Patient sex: M
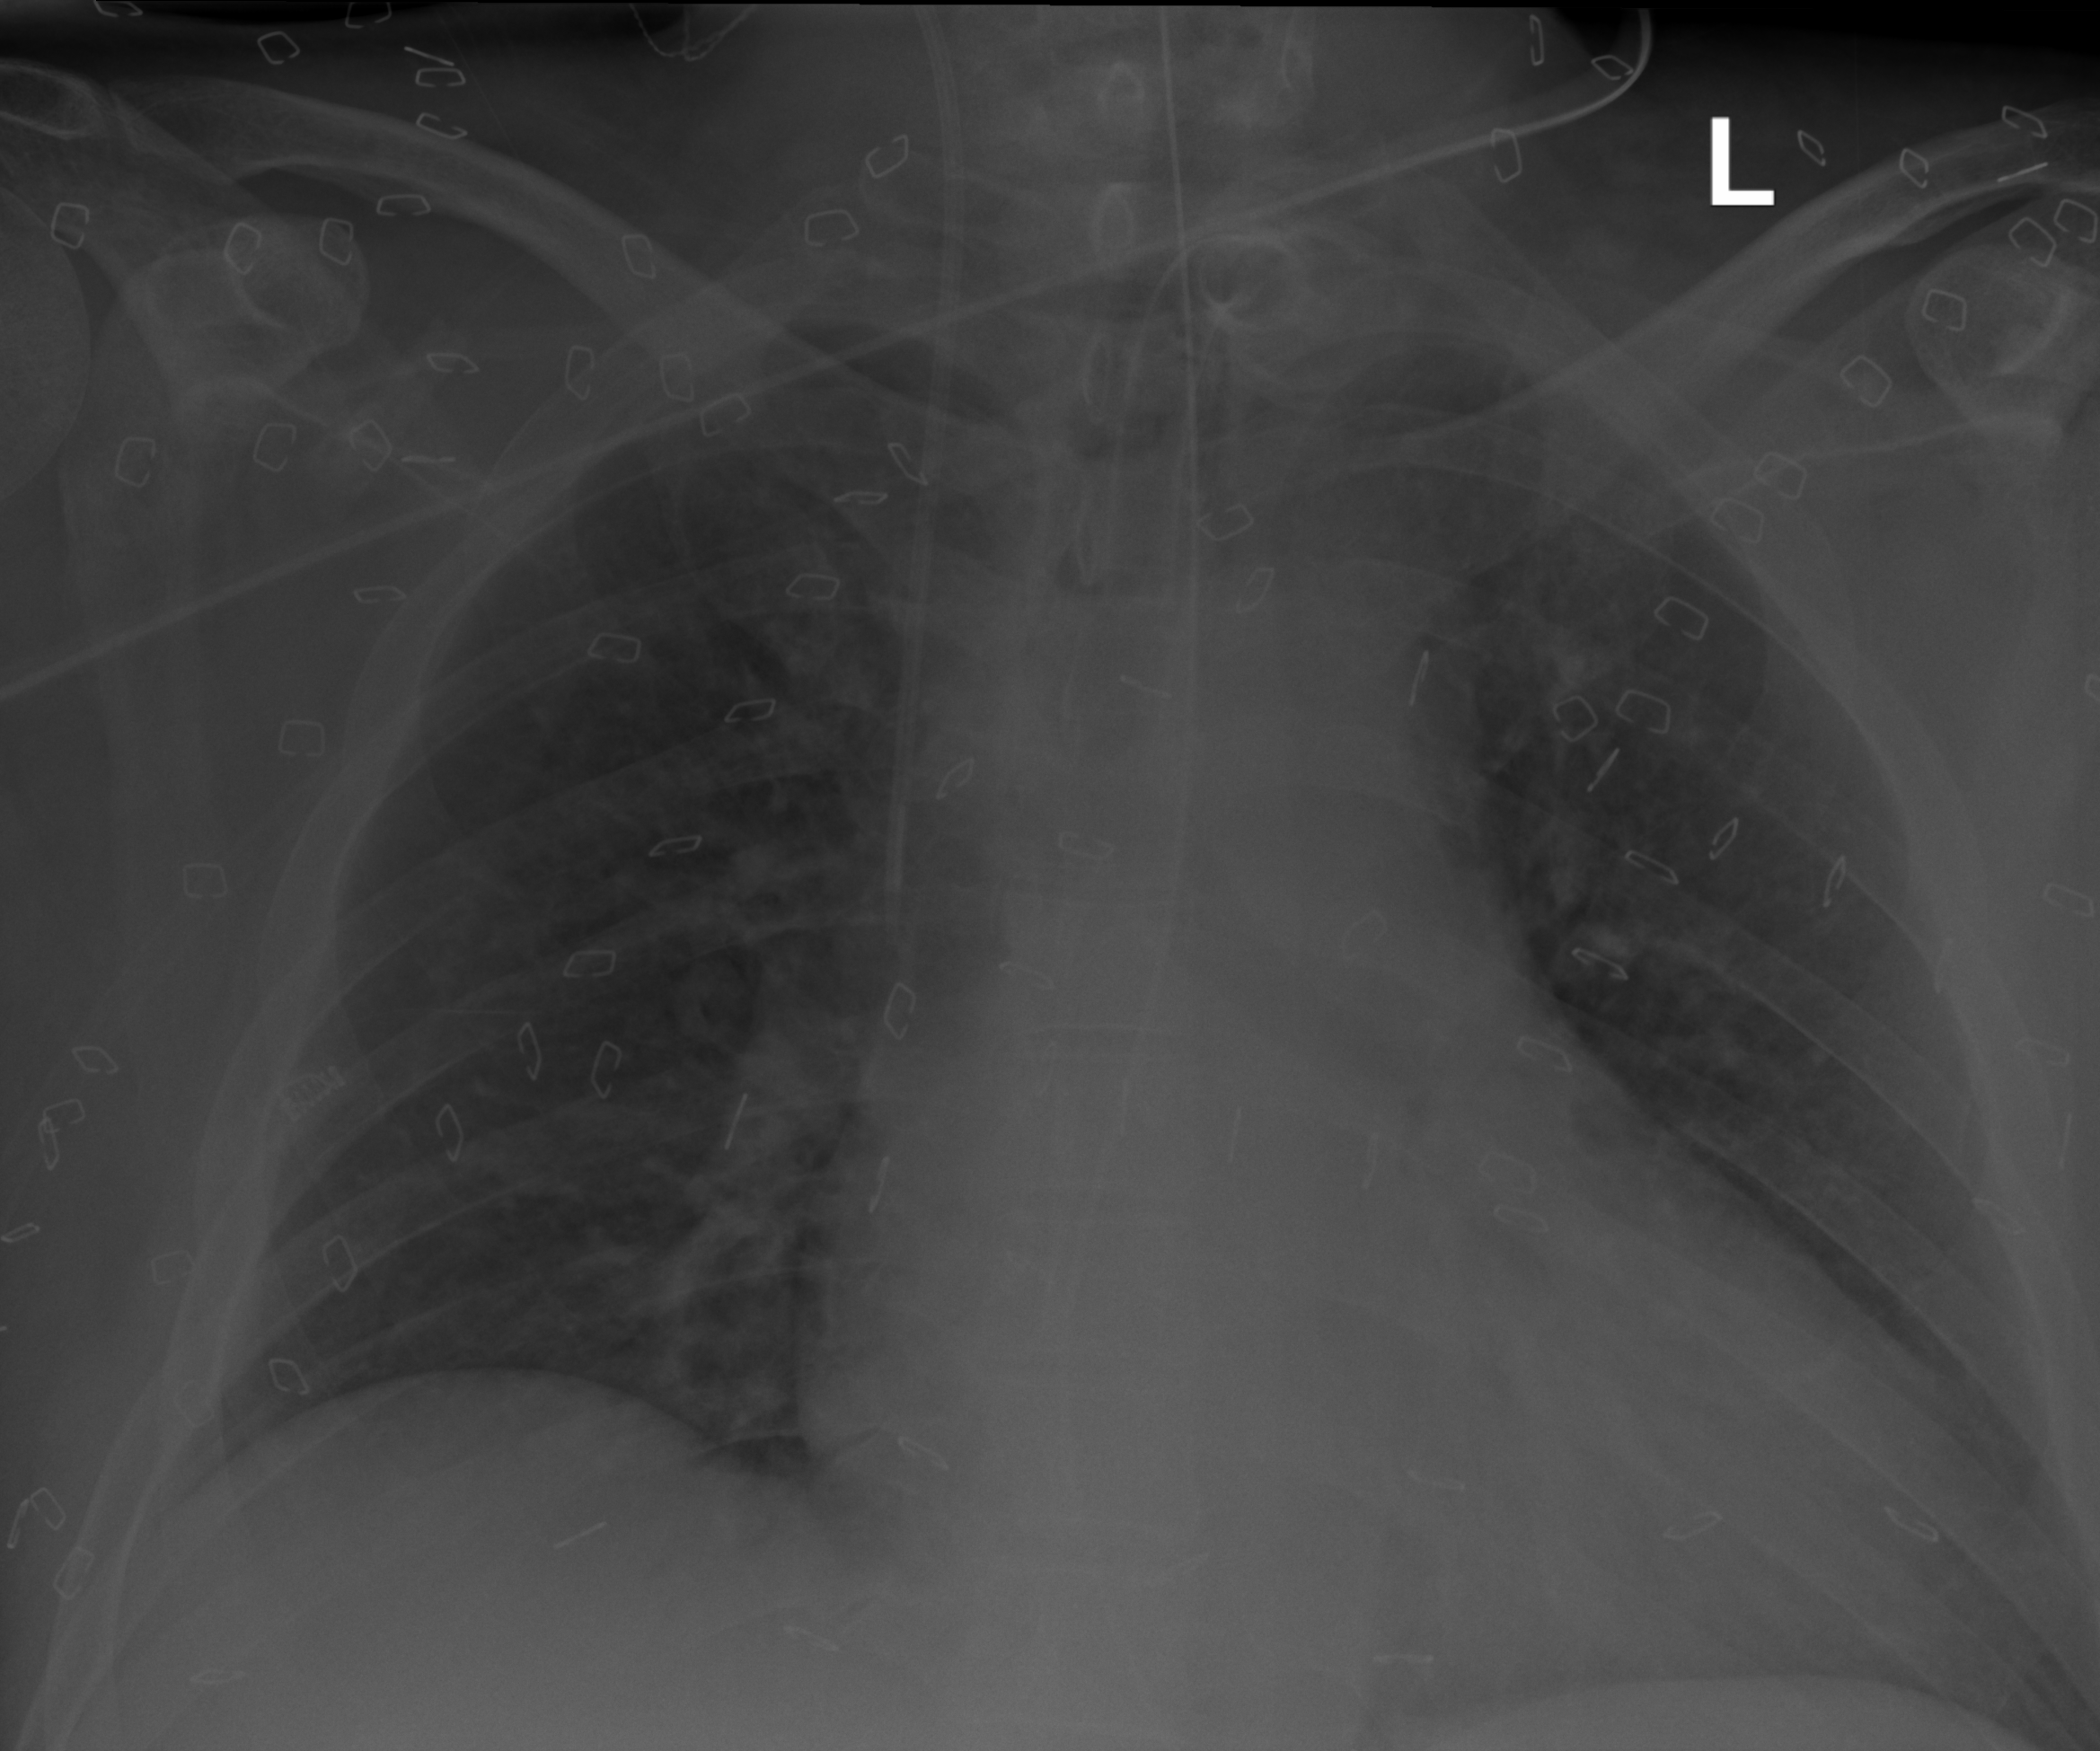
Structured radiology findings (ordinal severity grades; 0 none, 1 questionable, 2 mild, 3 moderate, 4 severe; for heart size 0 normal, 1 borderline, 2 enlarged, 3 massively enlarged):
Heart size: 2
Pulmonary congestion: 2
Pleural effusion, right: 0
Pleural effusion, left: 0
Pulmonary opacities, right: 2
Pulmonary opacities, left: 2
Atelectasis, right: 0
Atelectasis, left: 0